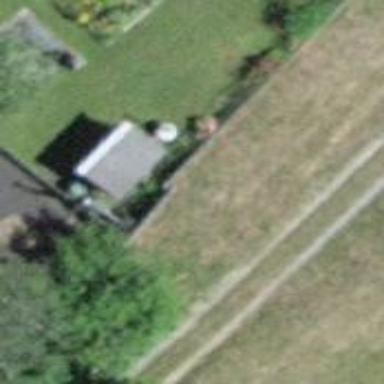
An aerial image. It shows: Fence is in the image.